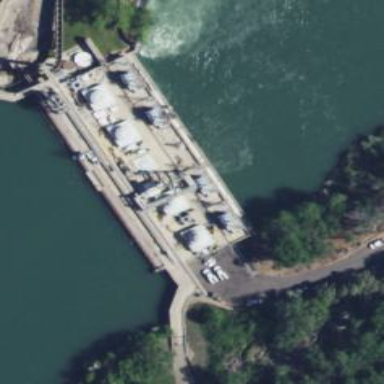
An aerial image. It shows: Hydro power generator utilizing water storage as its method.